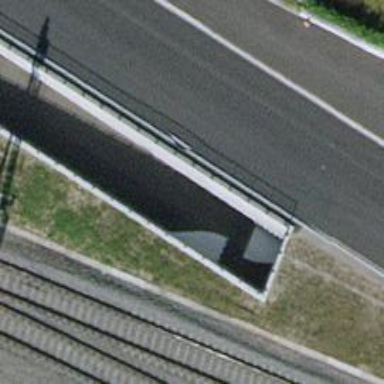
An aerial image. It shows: Double openable cycle barrier.